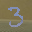
Label: 3